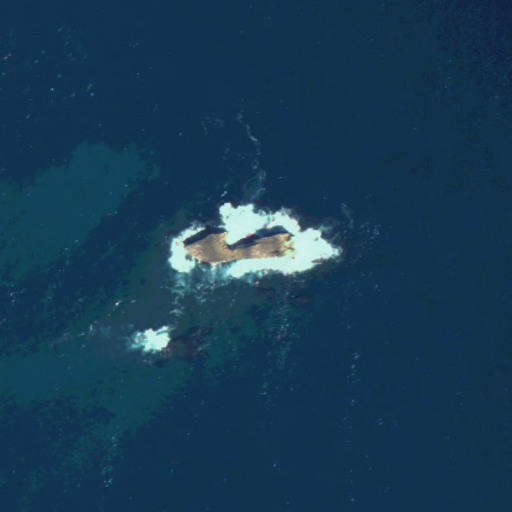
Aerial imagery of island in Hawaii named Pulemoku containing only unknown